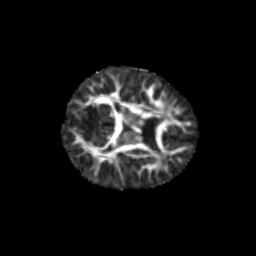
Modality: FA
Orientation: axial
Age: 6
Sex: male
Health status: healthy